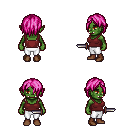
a pixel art fantasy rpg character, female body template, orc, green skin, maroon pirate shirt, white pants, pink bangs hairstyle, brown shoes, dagger, four views (front, back, left, right), 2x2 character sprite sheet, small pixel art, hard edges, no anti-aliasing